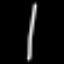
Label: line